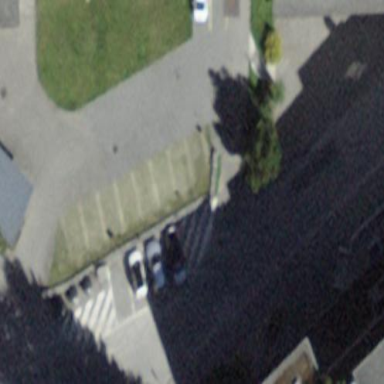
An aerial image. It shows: Paved parking lane.